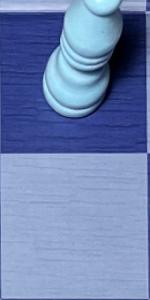
Label: Empty